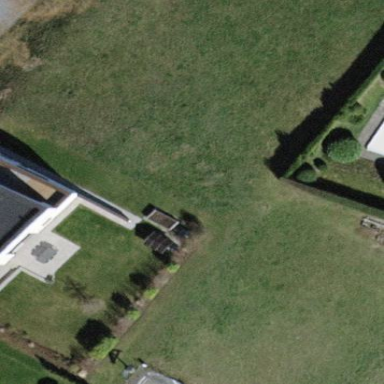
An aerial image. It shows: Open area covered with grass.